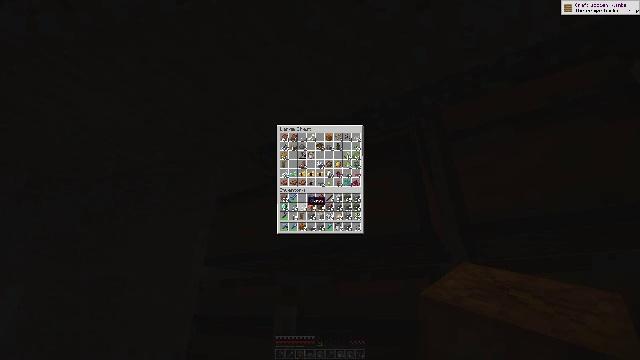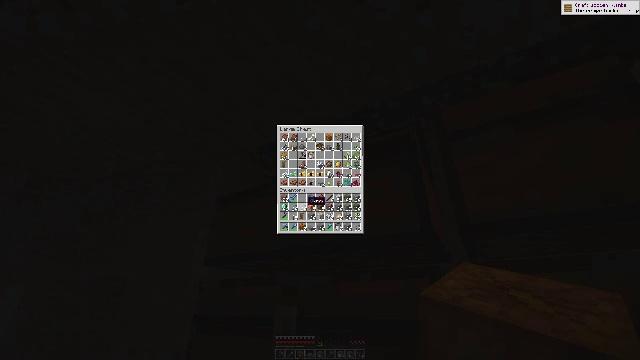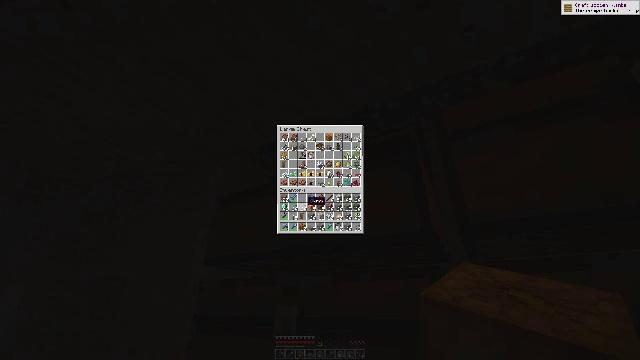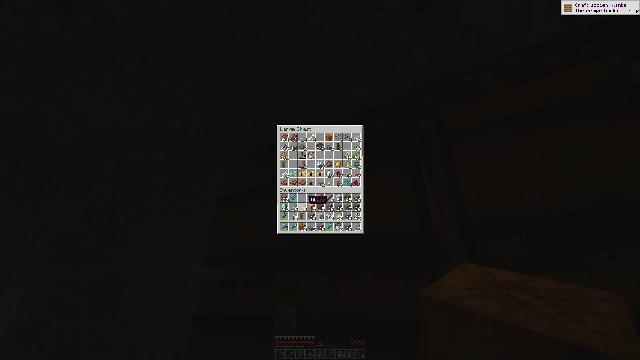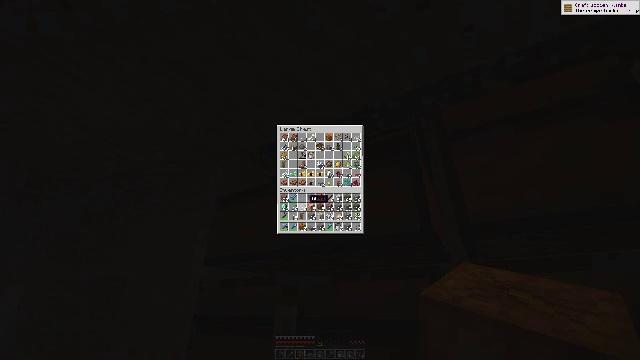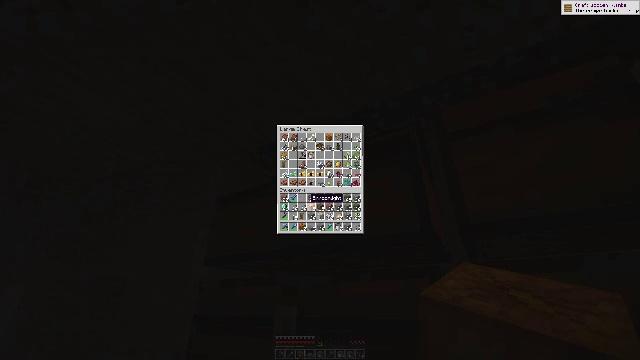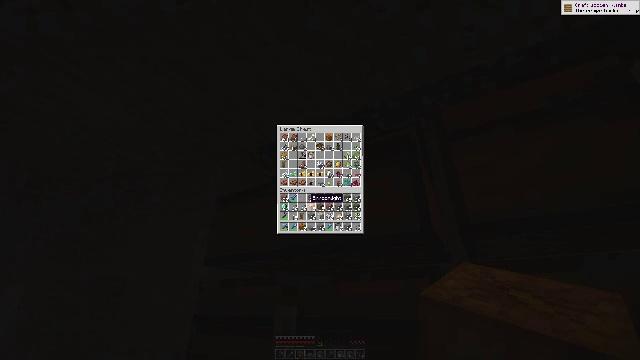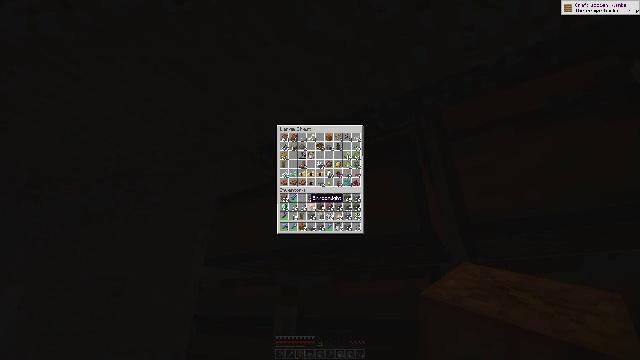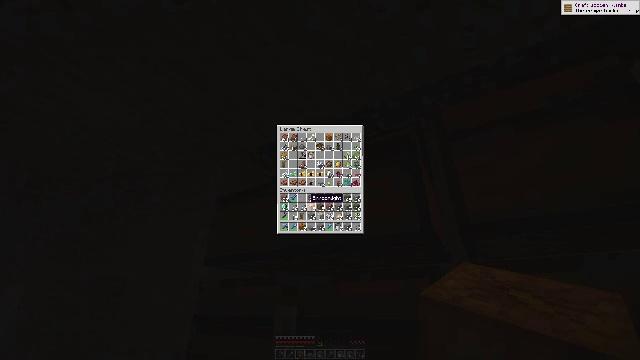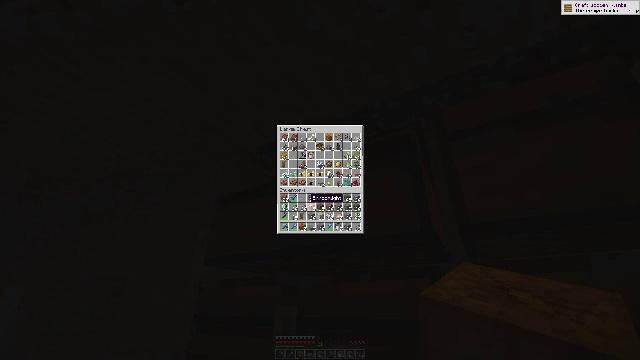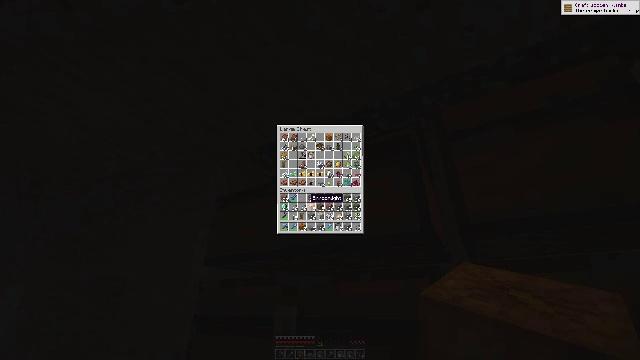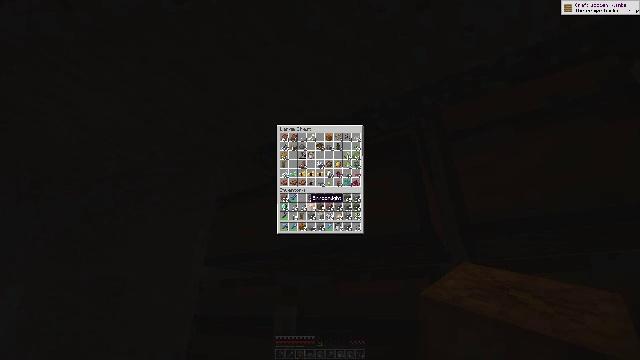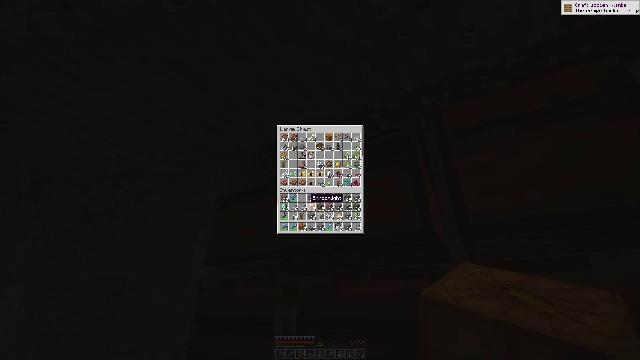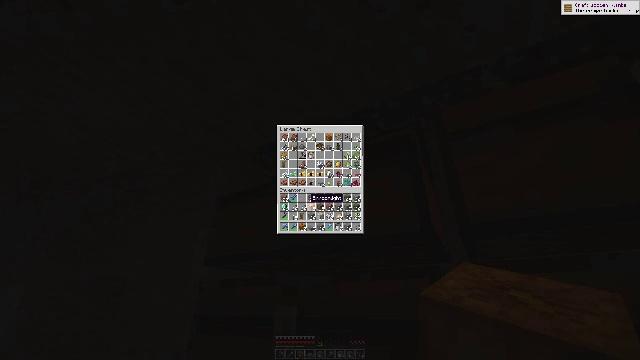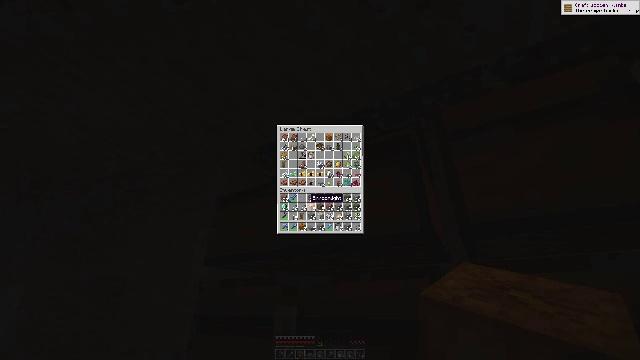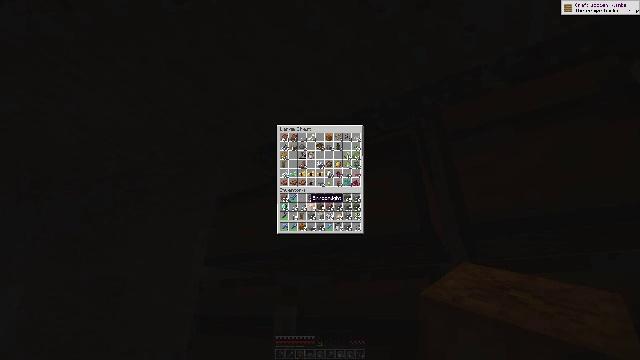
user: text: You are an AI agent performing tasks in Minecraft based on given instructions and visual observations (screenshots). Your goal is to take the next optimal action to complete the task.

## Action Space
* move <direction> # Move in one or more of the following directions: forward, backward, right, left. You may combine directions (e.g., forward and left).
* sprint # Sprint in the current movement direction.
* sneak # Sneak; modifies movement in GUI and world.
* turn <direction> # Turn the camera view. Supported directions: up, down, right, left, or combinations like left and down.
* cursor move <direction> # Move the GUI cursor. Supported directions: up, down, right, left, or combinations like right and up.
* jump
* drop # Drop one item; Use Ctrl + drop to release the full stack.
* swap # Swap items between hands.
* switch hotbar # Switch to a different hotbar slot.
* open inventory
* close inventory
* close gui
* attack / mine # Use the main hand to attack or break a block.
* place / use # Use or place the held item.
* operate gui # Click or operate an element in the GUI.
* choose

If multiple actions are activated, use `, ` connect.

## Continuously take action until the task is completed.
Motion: motion action
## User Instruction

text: Remove the existing composter.
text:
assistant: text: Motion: no_op
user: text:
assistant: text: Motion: no_op
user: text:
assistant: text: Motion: no_op
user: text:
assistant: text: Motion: no_op
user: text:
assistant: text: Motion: no_op
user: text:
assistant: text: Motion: no_op
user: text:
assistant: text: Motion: no_op
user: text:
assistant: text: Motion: no_op
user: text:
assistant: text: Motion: no_op
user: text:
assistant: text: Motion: no_op
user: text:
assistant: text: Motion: no_op
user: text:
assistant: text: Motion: no_op
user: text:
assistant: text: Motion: no_op
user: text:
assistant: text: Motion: no_op
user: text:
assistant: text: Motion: no_op
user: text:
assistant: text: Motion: no_op
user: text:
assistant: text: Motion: no_op
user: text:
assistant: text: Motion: no_op
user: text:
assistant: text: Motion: no_op
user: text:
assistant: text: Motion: no_op
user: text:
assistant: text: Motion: no_op
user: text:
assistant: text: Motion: no_op
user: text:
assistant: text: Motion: no_op
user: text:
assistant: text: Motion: no_op
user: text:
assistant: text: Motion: no_op
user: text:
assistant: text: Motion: no_op
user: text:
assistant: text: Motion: no_op
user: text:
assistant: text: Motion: no_op
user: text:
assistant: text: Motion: no_op
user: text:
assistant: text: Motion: no_op